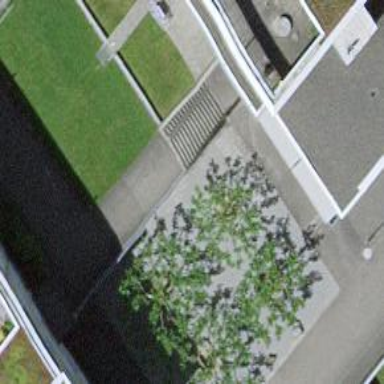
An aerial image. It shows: Retaining wall.